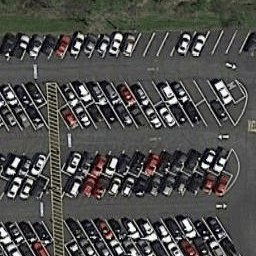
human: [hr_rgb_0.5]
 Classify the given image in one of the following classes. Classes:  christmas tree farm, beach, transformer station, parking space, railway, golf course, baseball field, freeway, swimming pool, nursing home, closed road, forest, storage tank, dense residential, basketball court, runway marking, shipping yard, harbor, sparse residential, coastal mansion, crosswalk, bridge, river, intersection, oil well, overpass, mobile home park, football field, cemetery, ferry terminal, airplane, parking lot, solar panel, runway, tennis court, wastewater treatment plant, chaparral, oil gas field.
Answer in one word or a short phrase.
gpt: parking lot